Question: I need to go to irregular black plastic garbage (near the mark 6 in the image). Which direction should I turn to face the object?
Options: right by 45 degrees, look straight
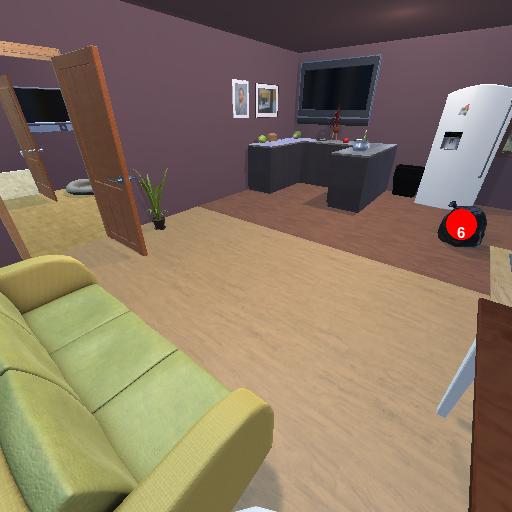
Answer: right by 45 degrees